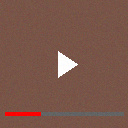
Screen state: on